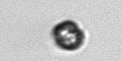
Label: Dinophyceae